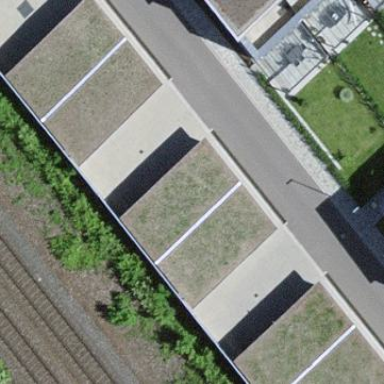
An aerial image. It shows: Carport structure.